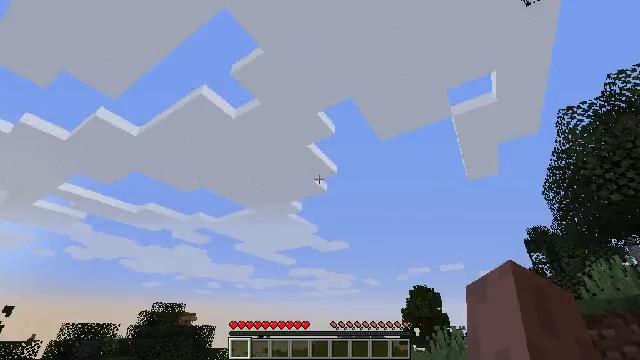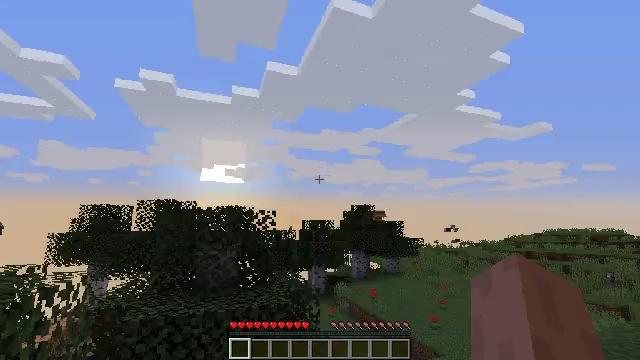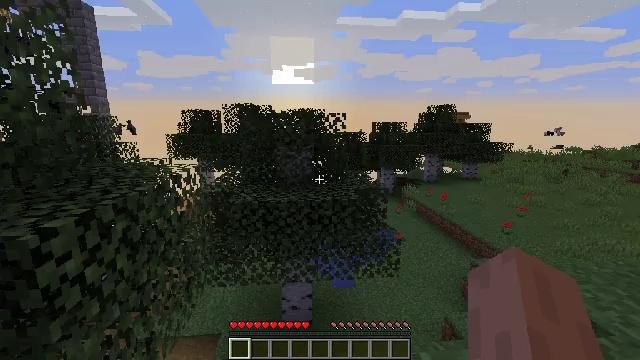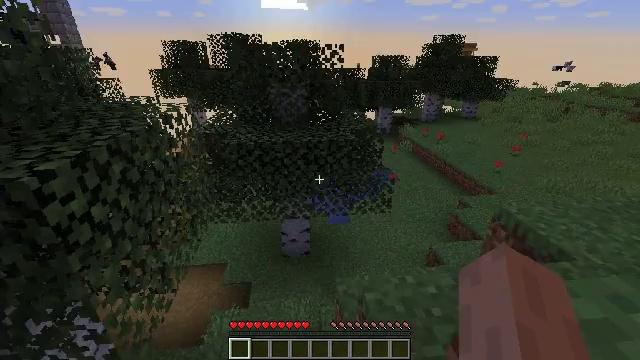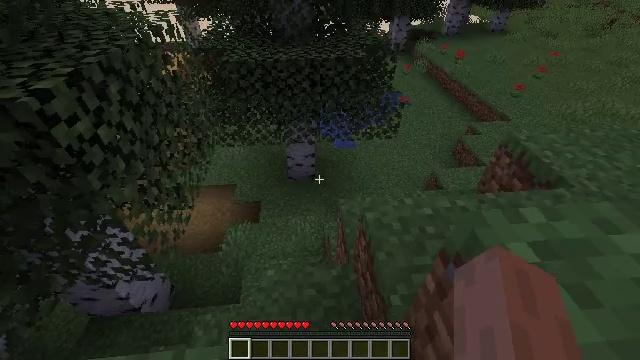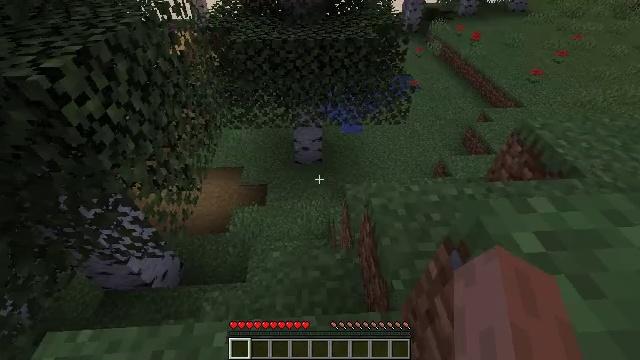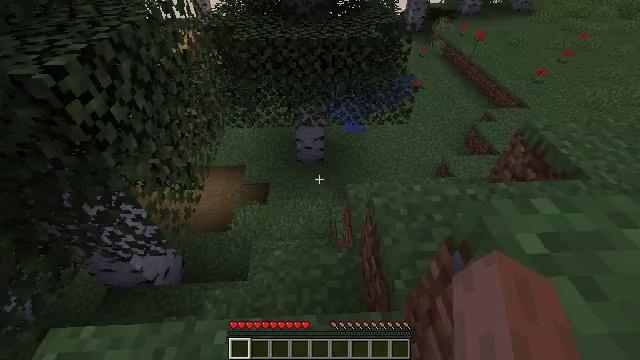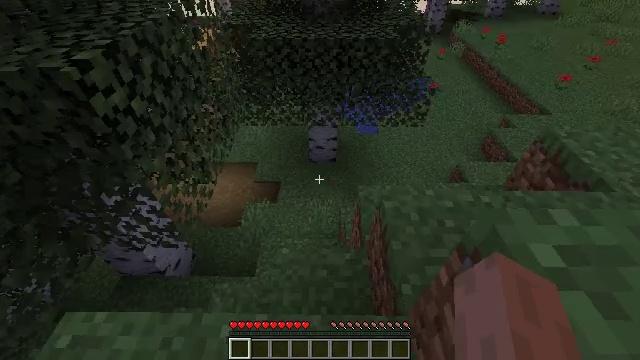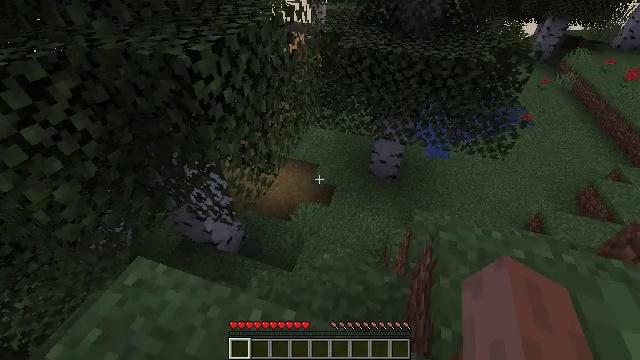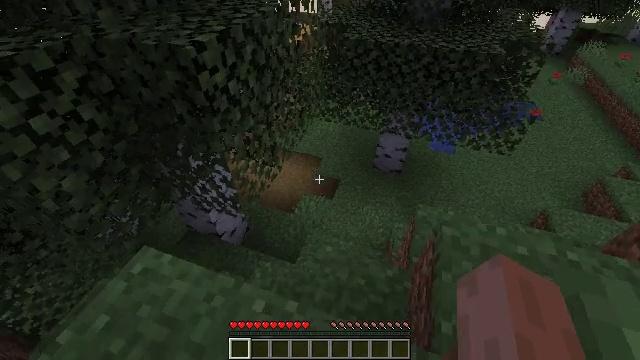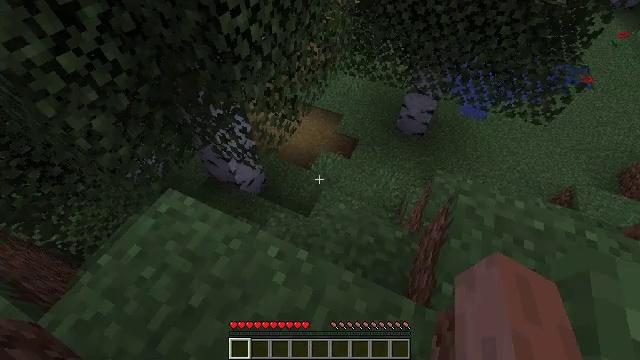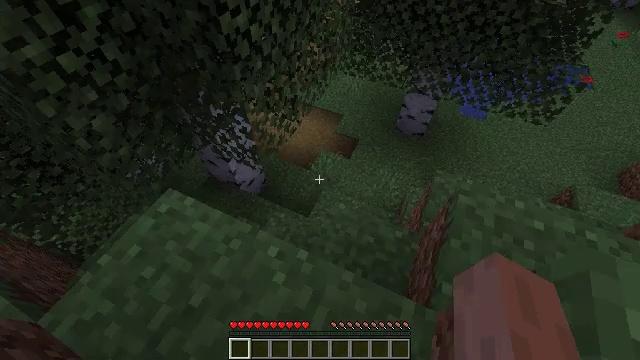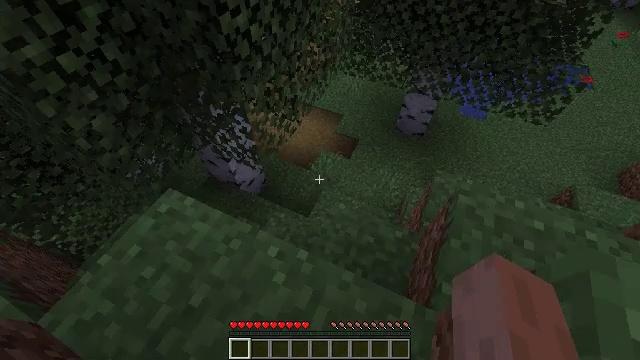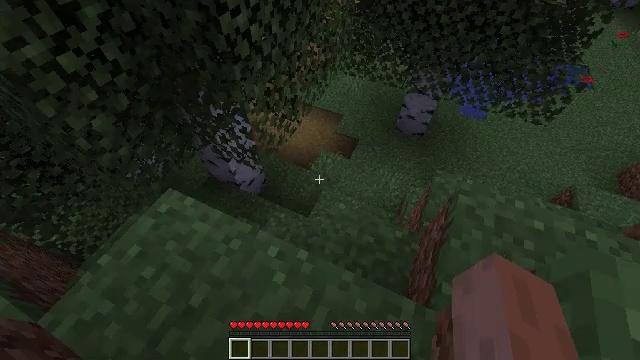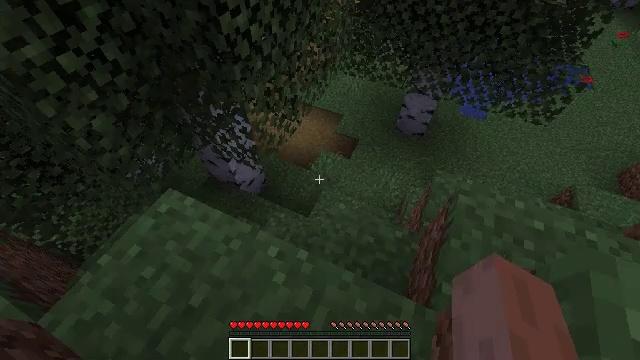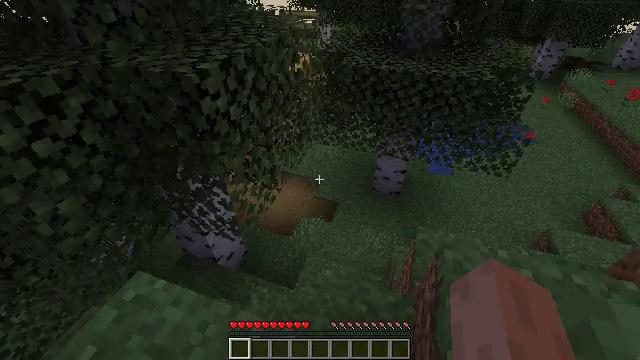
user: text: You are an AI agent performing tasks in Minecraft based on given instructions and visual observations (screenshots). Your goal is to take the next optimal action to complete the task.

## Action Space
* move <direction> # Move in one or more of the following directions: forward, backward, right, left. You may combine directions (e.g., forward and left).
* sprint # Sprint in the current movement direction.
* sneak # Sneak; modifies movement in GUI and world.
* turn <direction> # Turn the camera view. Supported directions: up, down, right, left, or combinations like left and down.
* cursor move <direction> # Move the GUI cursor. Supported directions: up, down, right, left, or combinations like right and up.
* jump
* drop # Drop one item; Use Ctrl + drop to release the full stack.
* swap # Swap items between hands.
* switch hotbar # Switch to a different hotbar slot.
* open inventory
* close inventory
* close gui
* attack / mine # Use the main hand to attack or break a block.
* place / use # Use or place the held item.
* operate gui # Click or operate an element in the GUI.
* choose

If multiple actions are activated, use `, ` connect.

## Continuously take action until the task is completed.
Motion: motion action
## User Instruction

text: Kill mobs.
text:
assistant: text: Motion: turn left and down
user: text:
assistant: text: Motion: turn left and down
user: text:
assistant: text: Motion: turn down
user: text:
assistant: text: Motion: turn left and down
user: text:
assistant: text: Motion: turn left and down
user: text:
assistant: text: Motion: no_op
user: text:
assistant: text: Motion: turn left
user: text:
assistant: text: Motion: turn left and up
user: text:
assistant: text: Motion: turn left and down
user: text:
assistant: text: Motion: turn left and down
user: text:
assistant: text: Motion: no_op
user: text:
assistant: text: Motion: no_op
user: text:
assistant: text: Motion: no_op
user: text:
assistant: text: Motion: no_op
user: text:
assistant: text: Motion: turn right and up
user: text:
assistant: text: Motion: turn right and up
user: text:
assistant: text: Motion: turn left and up
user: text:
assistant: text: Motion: no_op
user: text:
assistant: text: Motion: no_op
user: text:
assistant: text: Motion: turn left and up
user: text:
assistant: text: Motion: no_op
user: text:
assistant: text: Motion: no_op
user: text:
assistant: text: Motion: no_op
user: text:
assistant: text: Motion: turn left
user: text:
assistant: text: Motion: turn left and up
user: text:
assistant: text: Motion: turn left and up
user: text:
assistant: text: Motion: turn left and up
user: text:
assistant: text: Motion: turn left and up
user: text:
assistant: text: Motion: move left, turn left and up
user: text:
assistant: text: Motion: move forward and move left, turn left and up